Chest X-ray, AP view. Patient: 58 years old, sex F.
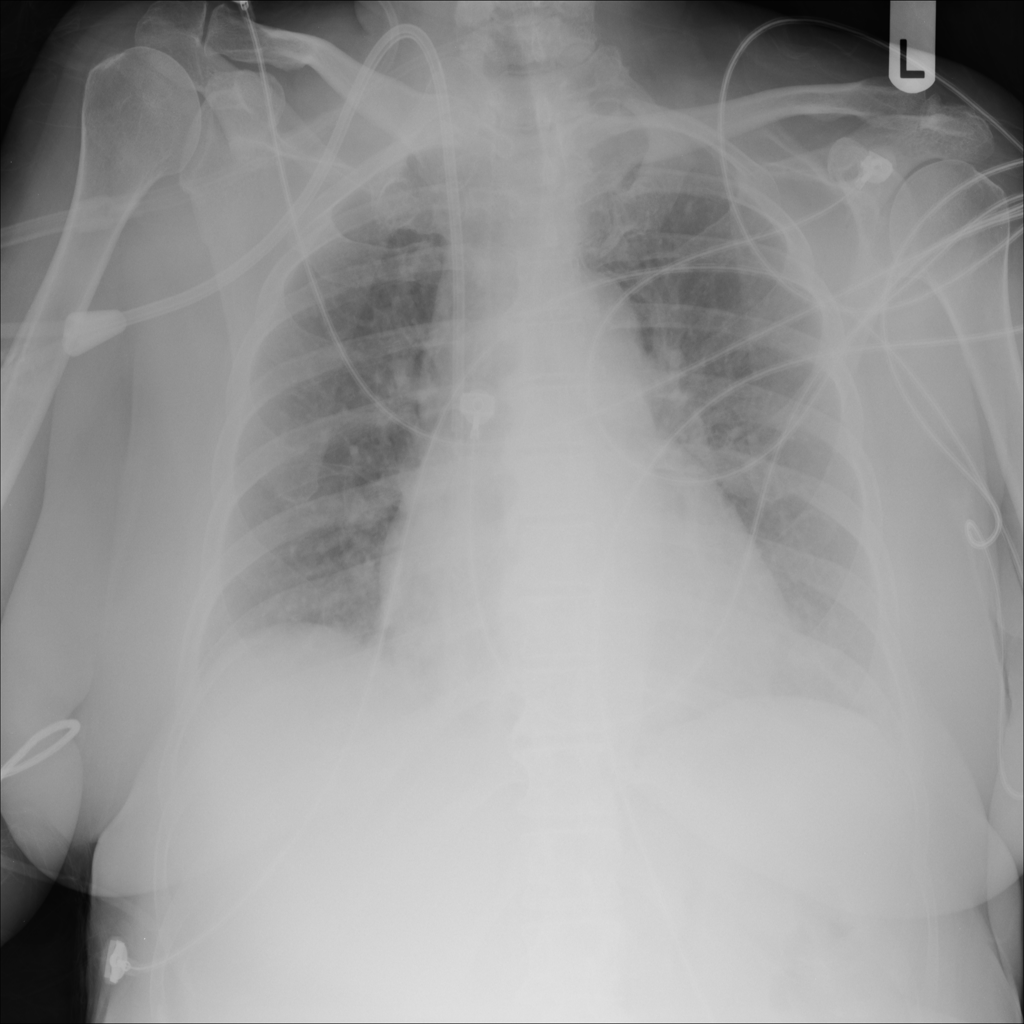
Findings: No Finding